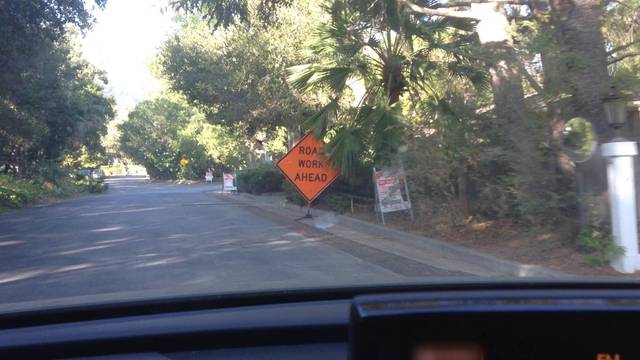
Region: United States
Coordinates: 37.254, -122.028